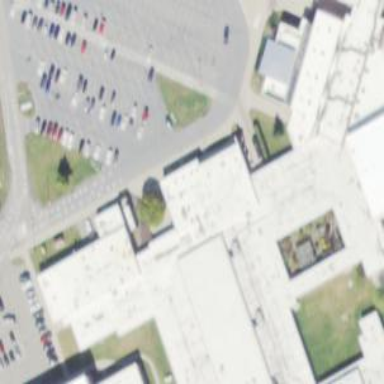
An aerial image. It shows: School building.